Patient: sex M, age 61
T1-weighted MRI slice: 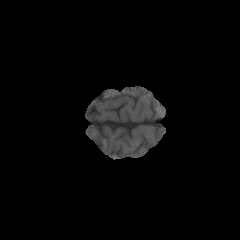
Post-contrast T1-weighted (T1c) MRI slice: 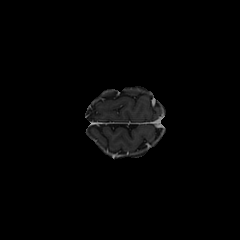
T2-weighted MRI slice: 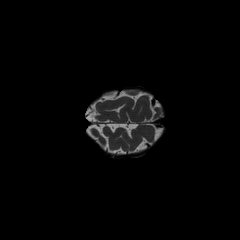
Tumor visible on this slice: no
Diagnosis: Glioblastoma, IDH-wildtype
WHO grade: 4